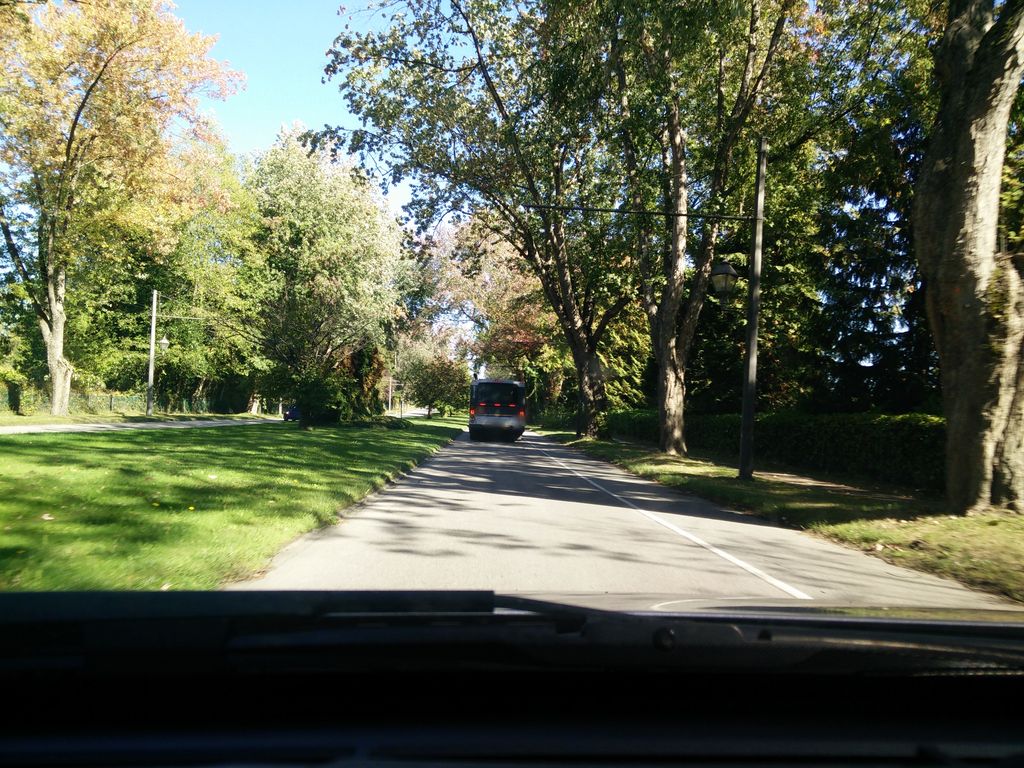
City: vancouver